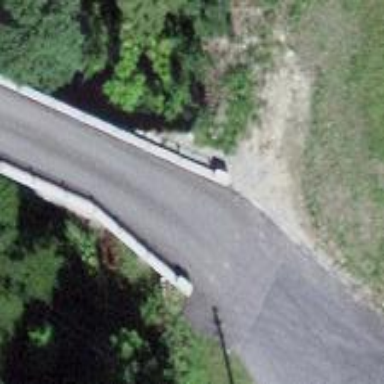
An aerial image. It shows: Service road with asphalt surface on bridge. The tracktype is graded as grade1.